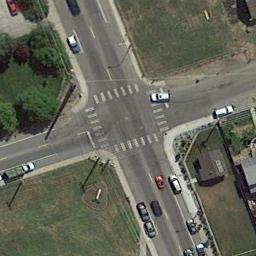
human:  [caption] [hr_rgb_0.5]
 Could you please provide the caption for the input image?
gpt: There are few cars at the crossroads .

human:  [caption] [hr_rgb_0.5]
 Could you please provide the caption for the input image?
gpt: There are many cars at the intersection .

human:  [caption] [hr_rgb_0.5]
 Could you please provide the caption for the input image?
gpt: There are several moving vehicles on the road at the intersection, And there are several buildings and some trees around the intersection .

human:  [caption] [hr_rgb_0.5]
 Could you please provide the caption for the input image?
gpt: An intersection with normal traffic is between some green areas .

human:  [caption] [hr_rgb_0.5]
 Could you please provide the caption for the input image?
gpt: There are some green lawns around the intersection .